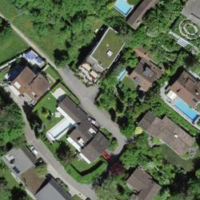
EUNIS habitat code: 55
Species observed at this site:
Paeonia officinalis
Lonicera periclymenum
Cydonia oblonga
Corylus avellana
Geranium columbinum
Lysimachia punctata
Pinus strobus
Lamium maculatum